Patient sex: F
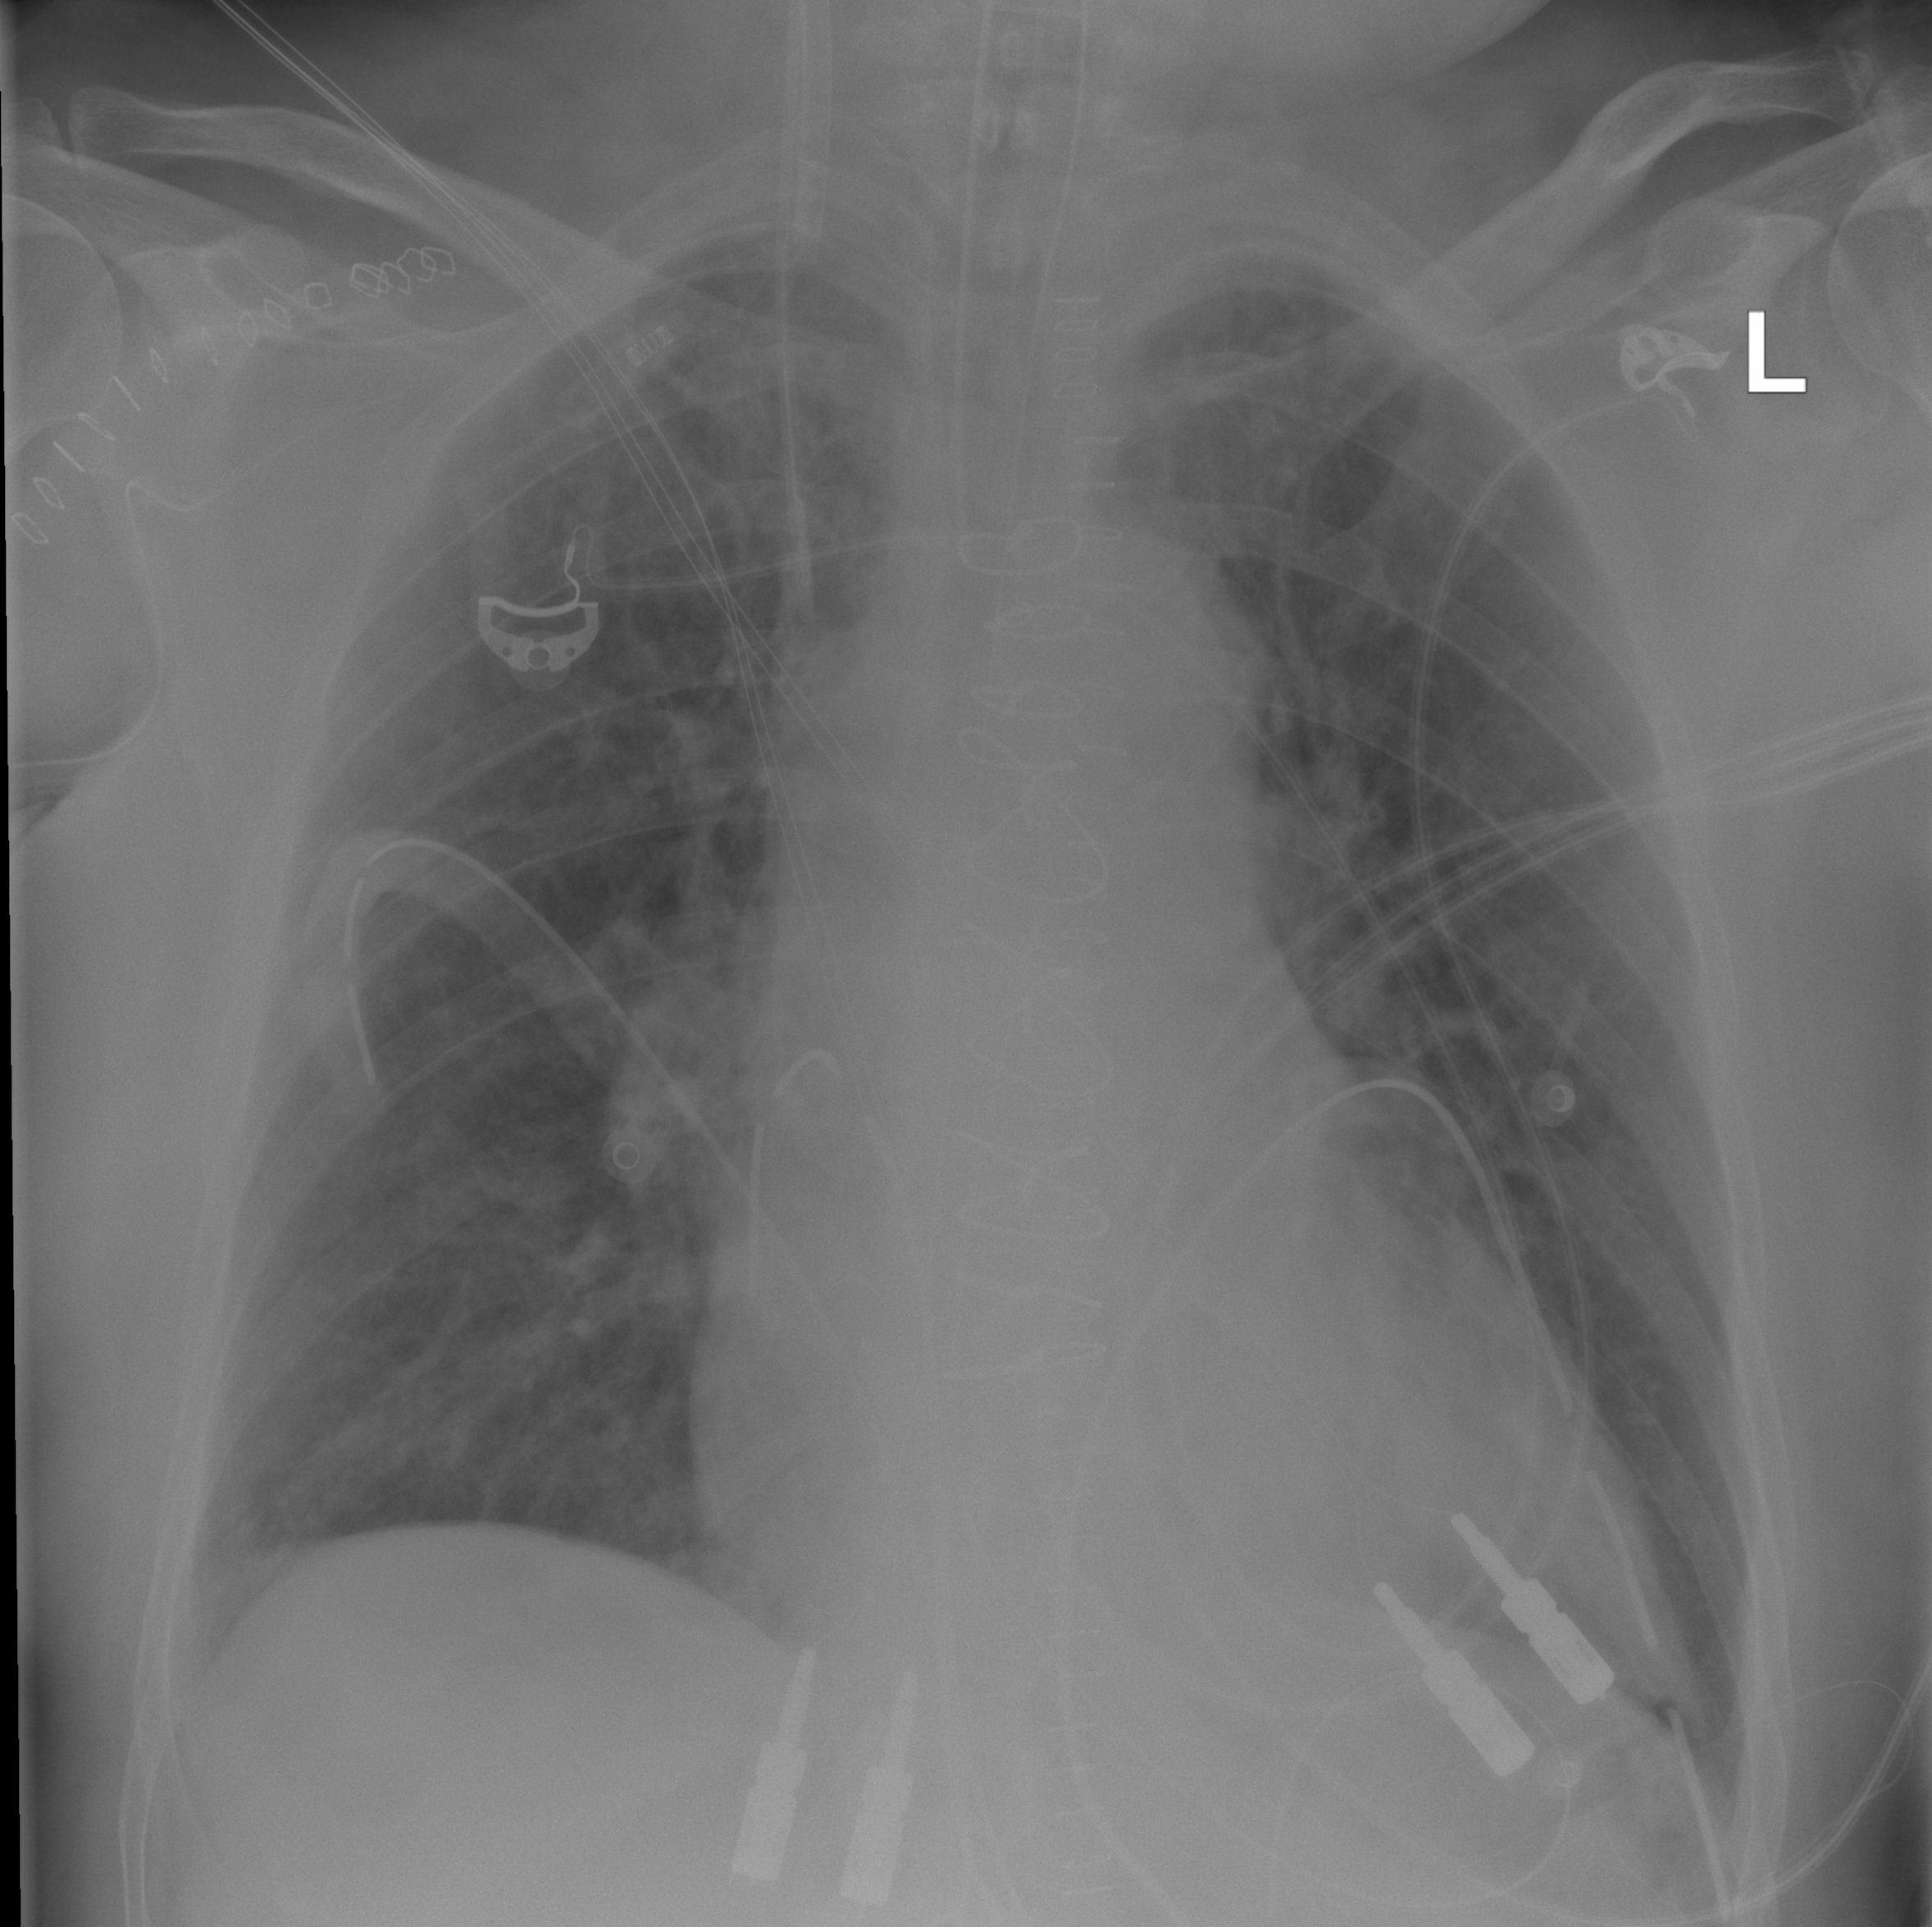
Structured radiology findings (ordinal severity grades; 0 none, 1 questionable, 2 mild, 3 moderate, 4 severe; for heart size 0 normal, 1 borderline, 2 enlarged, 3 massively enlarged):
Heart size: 0
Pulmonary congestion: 2
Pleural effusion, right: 0
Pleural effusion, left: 0
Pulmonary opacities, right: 1
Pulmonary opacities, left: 0
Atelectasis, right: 0
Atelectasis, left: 0